Current action and preconditions to check: trajectory_clear

Your task: For each precondition in the list above, predict whether it will hold at this action.

Consider the current scene as observed from the mobile robot's camera, and analyze the predicted future states of all dynamic agents (e.g., people, animals, vehicles, or any moving entities) within the NEXT SECOND.

IMPORTANT: Only answer "very likely" if you are absolutely certain—based on strong, clear evidence—that a dynamic agent will violate the precondition in the predicted future state. Do NOT answer "very likely" for unlikely, ambiguous, or low-probability risks.

Ask yourself for each precondition: Is there a high probability, with clear and convincing evidence, that the predicted future states of any dynamic agent will interfere with the predicted future state of the currently executing action within the NEXT SECOND, causing that precondition to fail?

Assess the risk level based on these predictions. Use "likely" or "very likely" if motions create a clear risk of interference.

Use "neutral" or "improbable" if agents are nearby but their predicted paths are clearly diverging or non-conflicting.

Failure Risk Categories: "very improbable", "improbable", "neutral", "likely", "very likely"

Answer Format: Output ONLY the probability_of_failure value from these categories: "very improbable", "improbable", "neutral", "likely", "very likely"

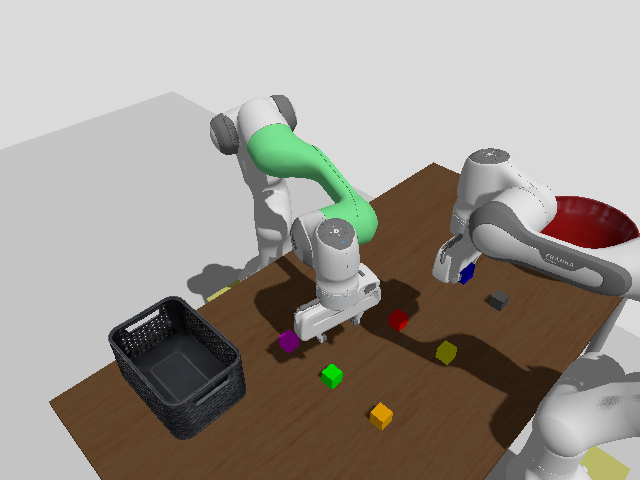

Answer: improbable